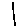
Label: line